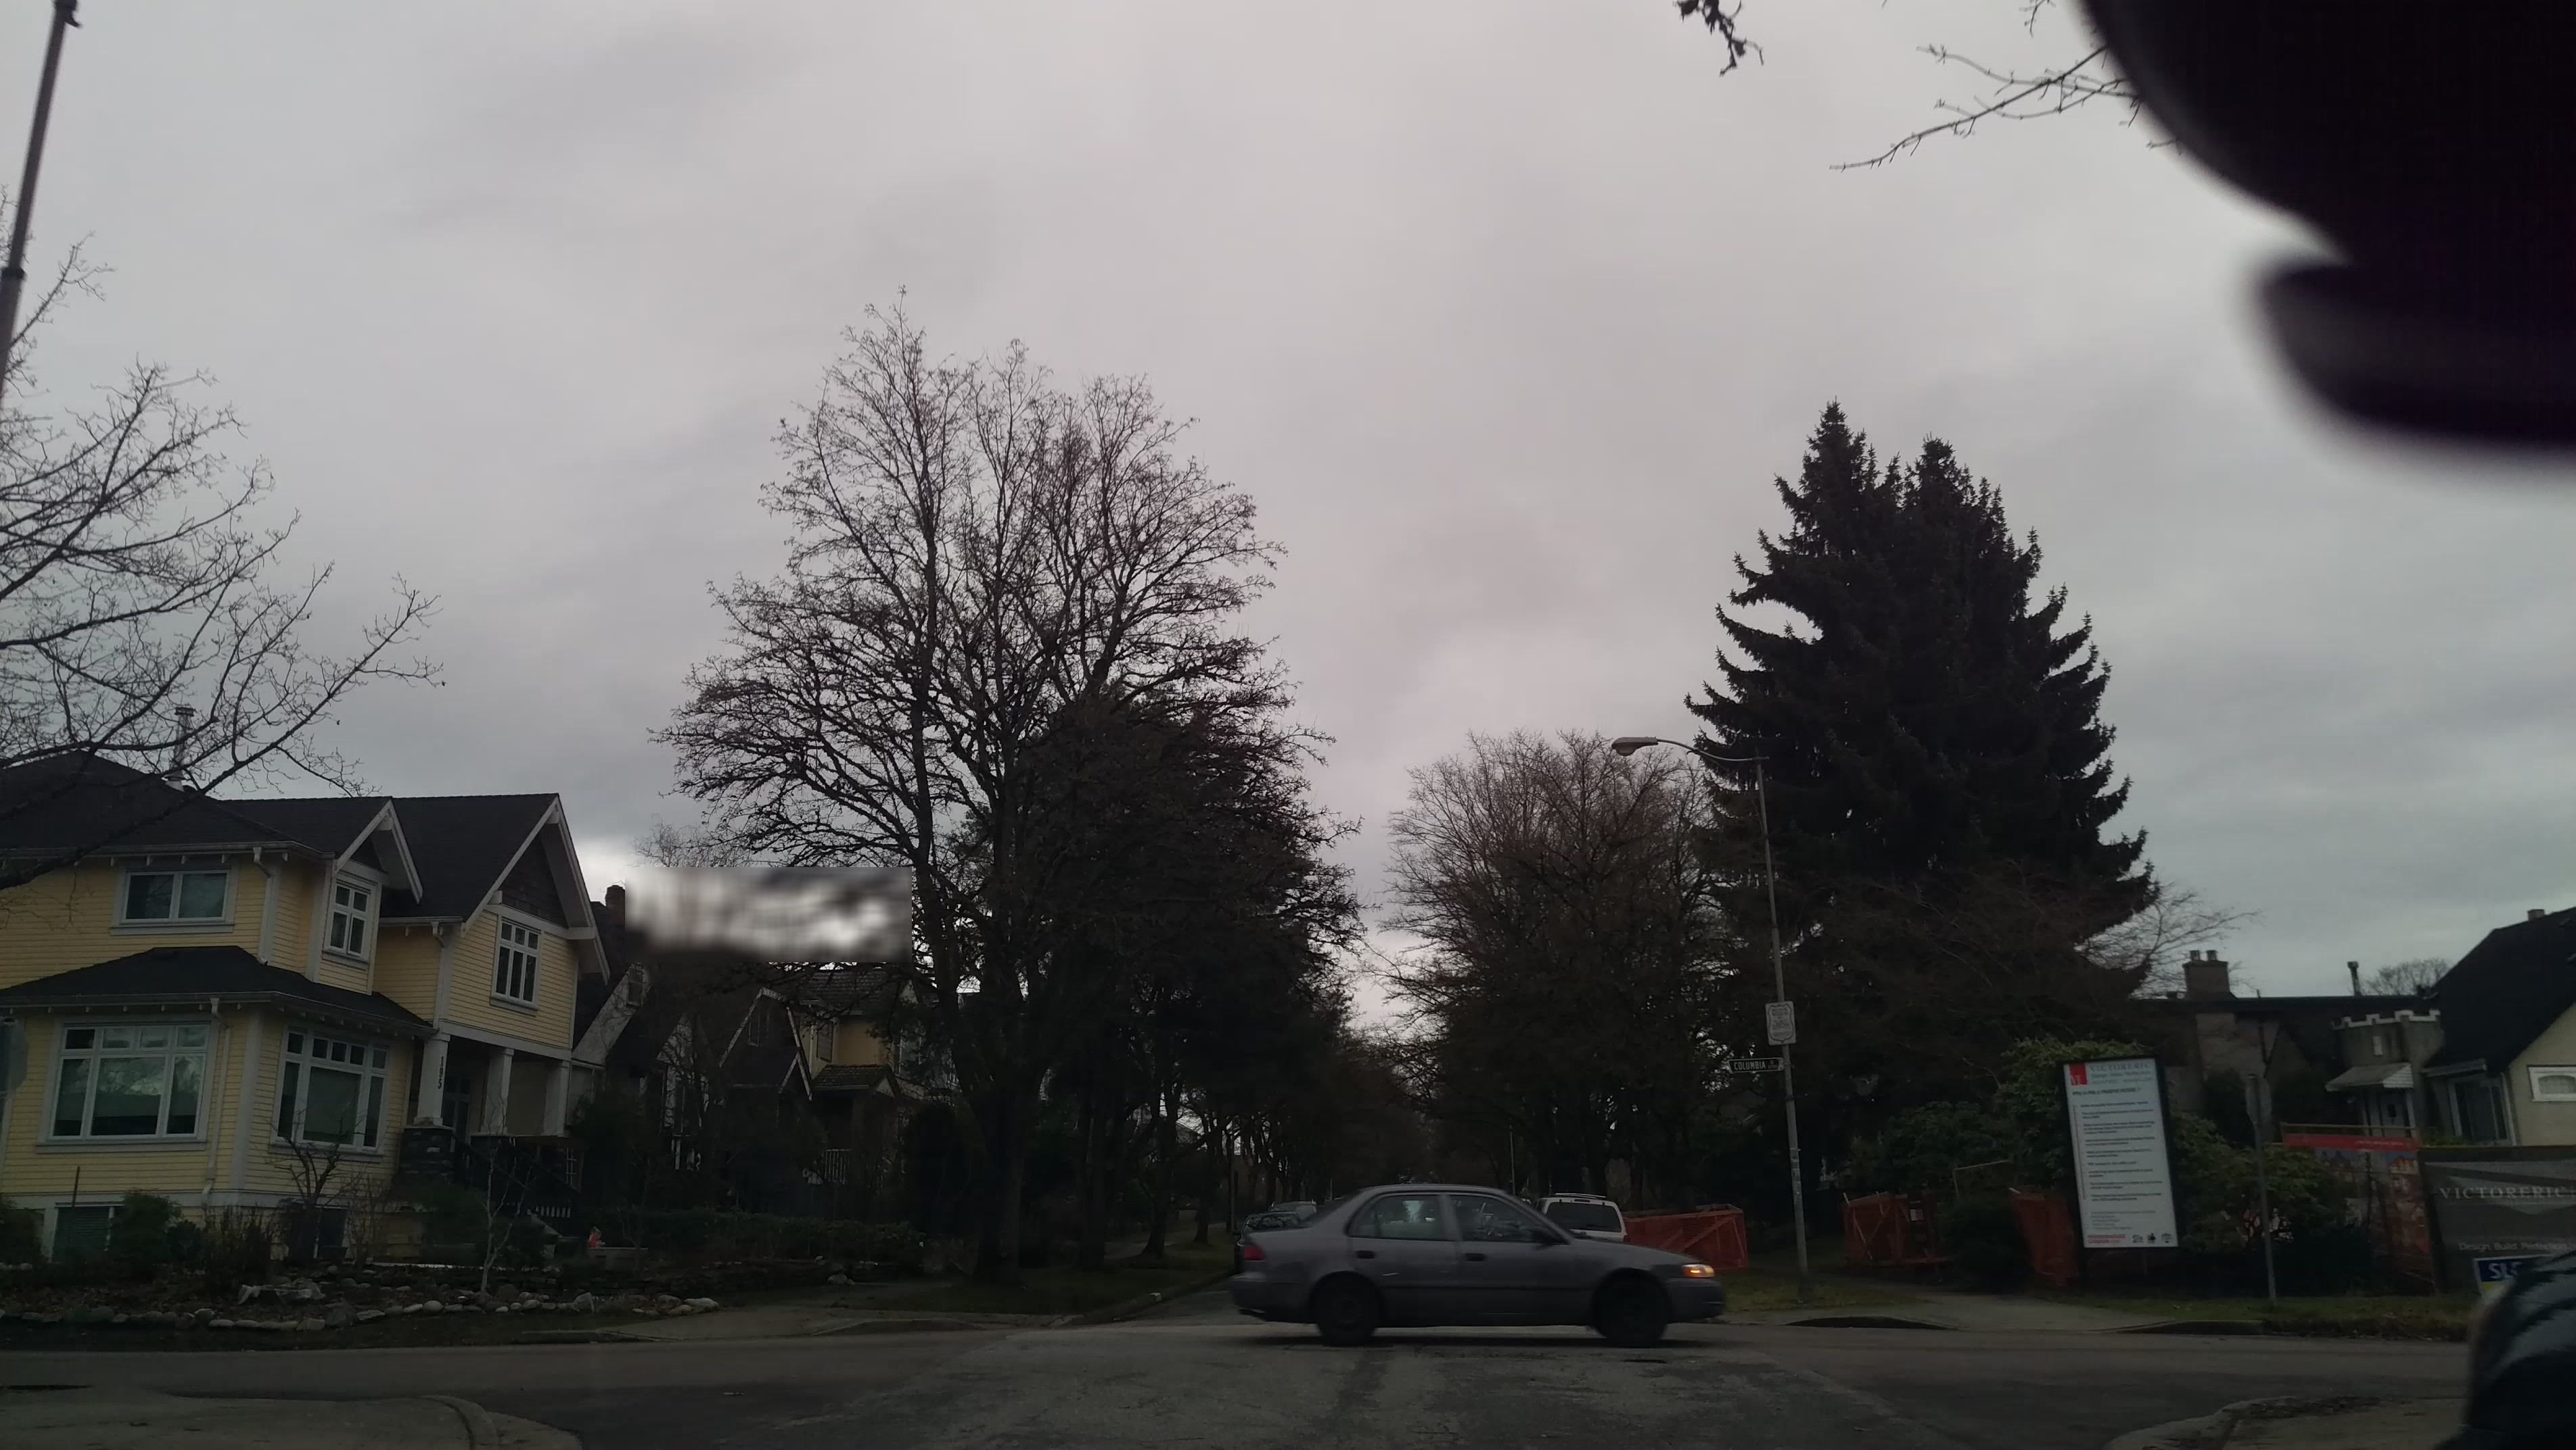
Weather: snowy
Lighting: dusk/dawn
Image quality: slightly poor
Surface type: driving surface
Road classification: footway
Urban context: urban centre
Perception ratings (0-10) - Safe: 5.5, Lively: 5.83, Beautiful: 3.19, Boring: 2.77, Depressing: 1.79, Wealthy: 8.12